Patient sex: M
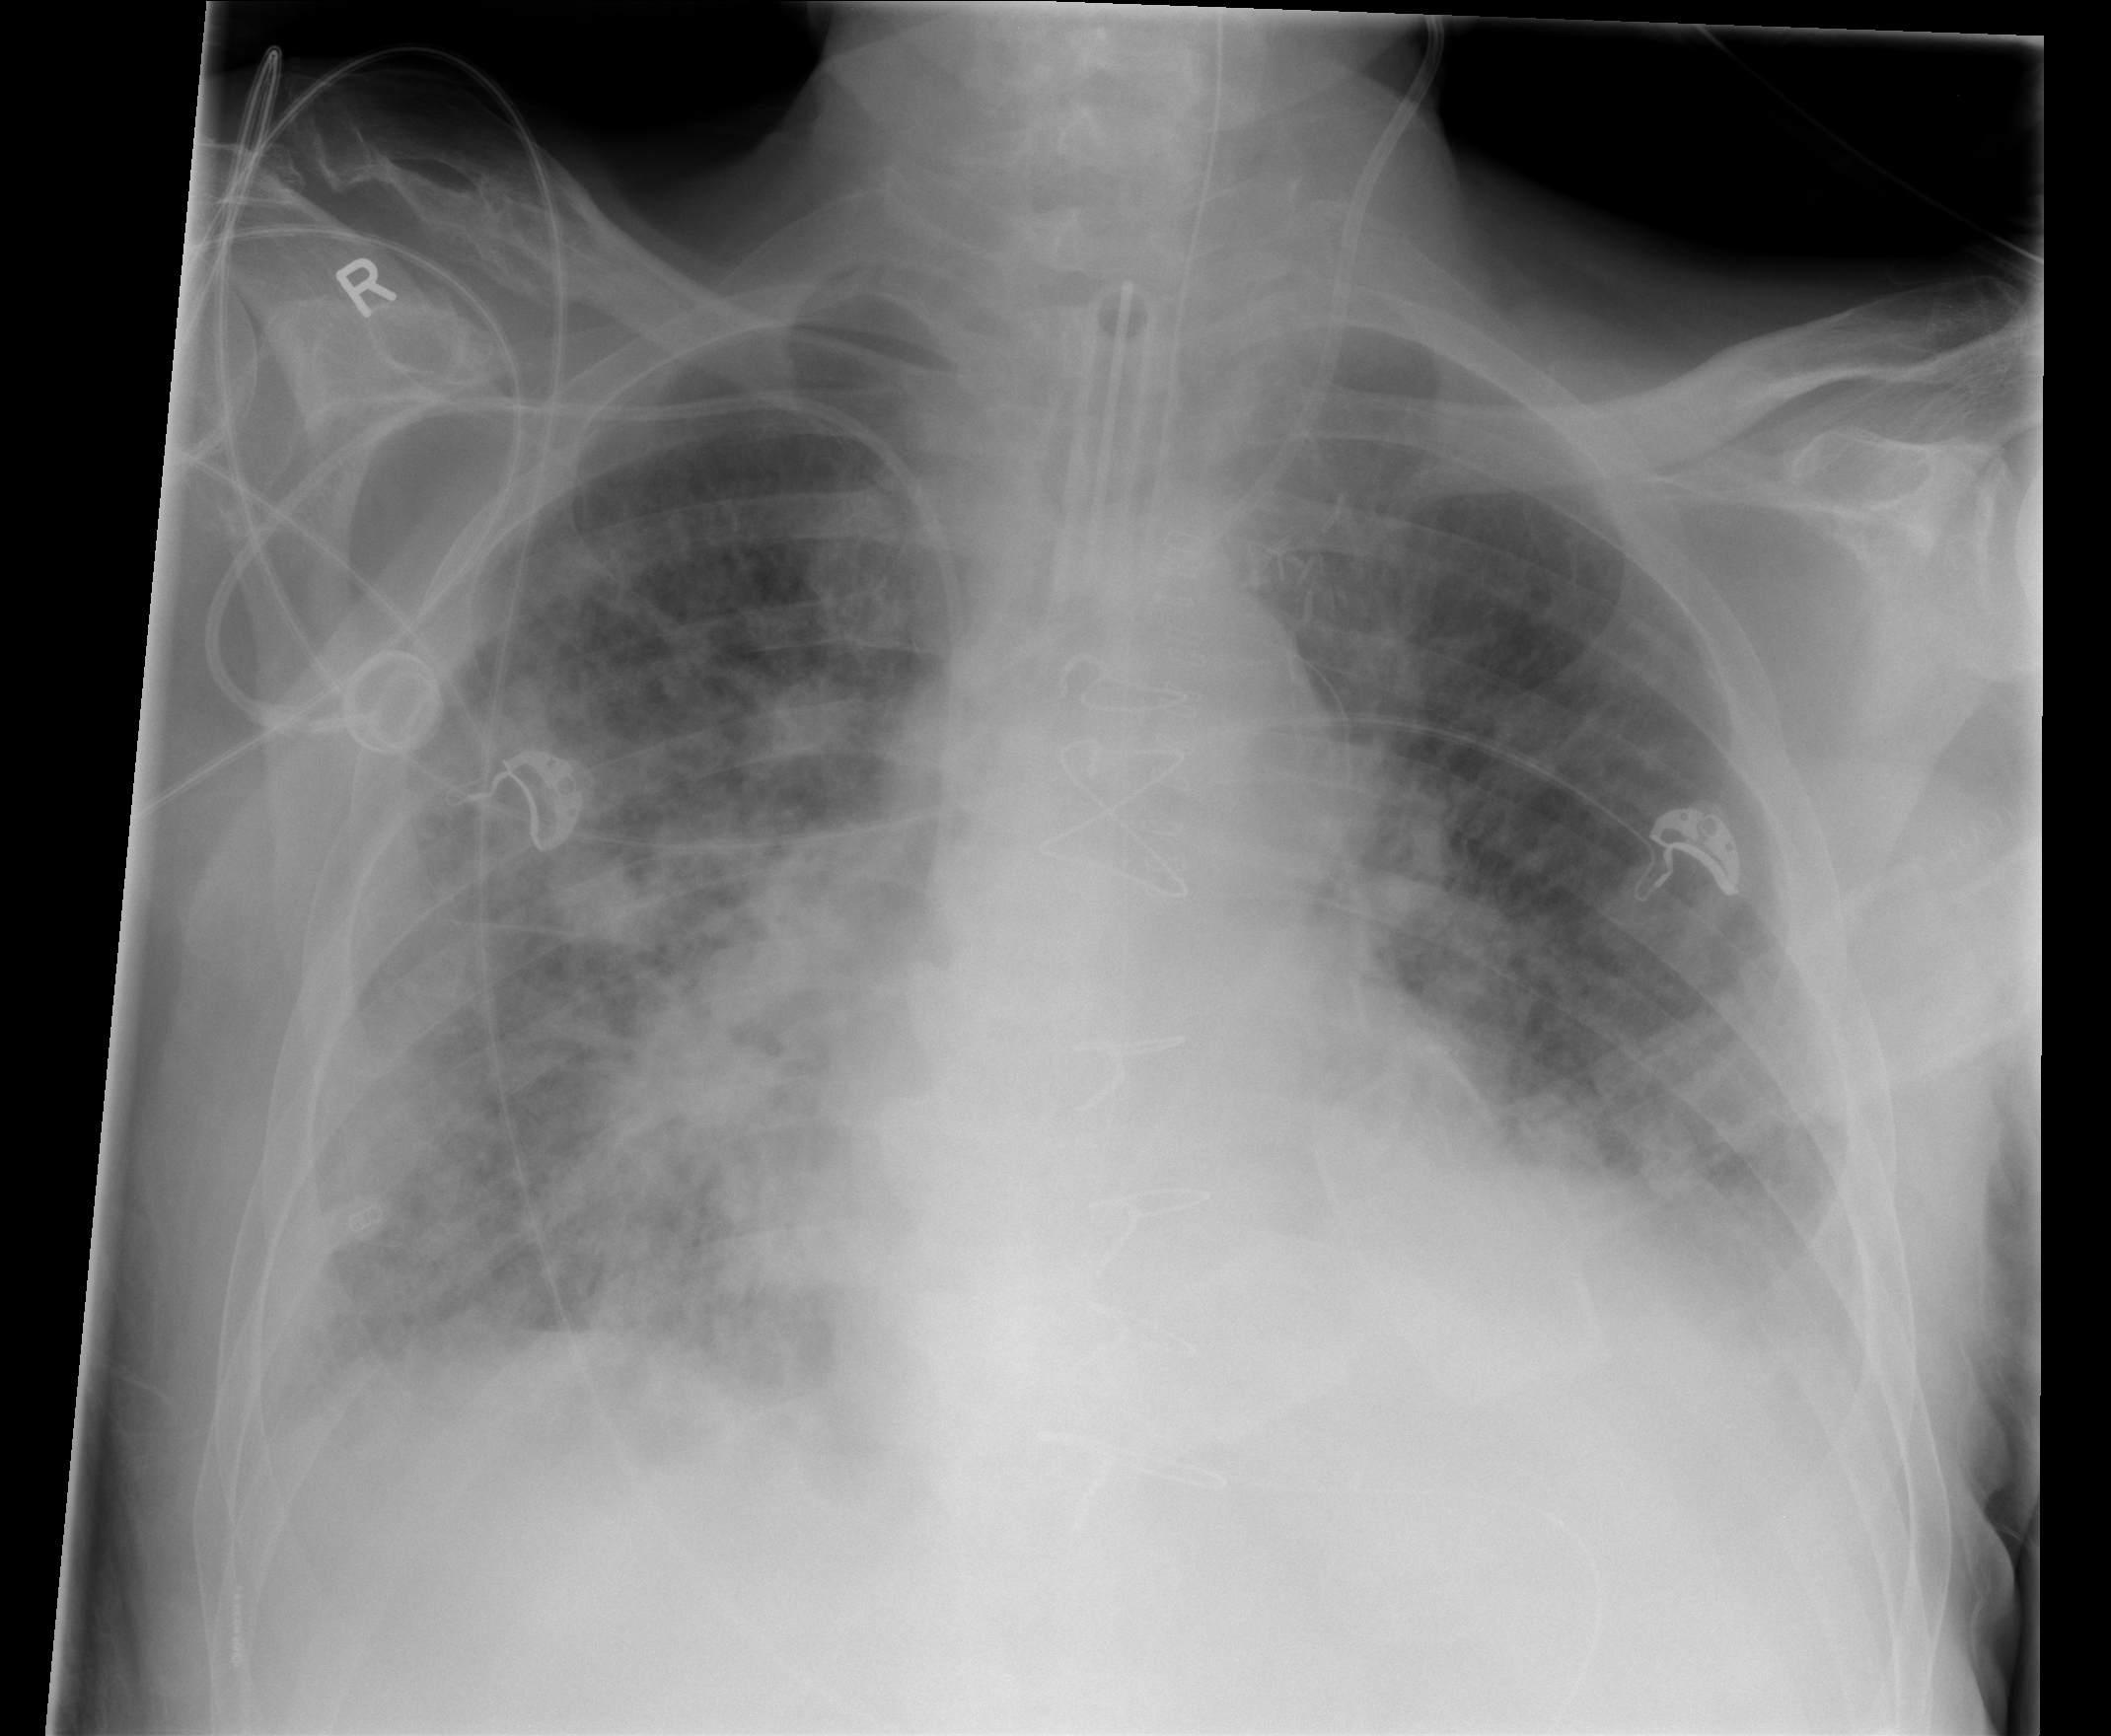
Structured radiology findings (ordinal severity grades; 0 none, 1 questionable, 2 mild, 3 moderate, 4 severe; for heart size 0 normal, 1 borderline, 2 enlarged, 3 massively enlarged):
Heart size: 2
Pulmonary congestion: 3
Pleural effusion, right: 2
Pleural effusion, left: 2
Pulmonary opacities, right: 3
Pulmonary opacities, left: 2
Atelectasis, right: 3
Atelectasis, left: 2